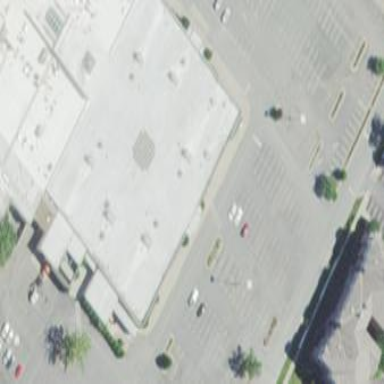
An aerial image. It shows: Department store.